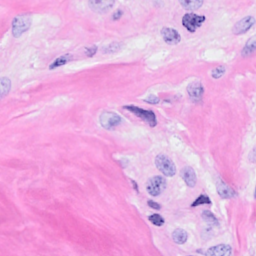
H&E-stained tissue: Breast